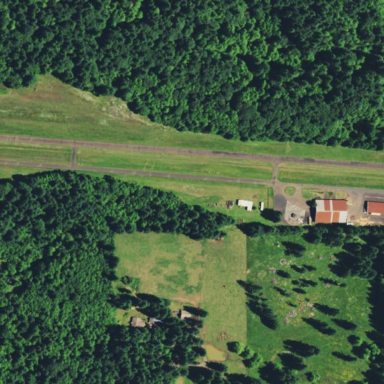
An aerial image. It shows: Asphalt taxiway at the airport area.